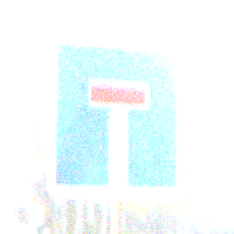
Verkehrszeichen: Sackgasse
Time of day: SunriseSunset
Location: Outdoor (Urban)
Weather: PartlyCloudy
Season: Autumn
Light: Natural